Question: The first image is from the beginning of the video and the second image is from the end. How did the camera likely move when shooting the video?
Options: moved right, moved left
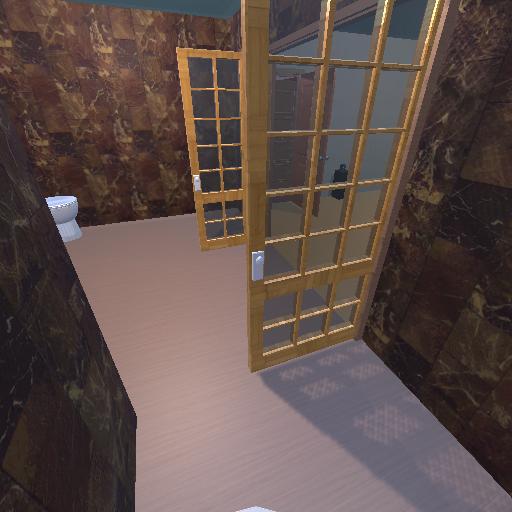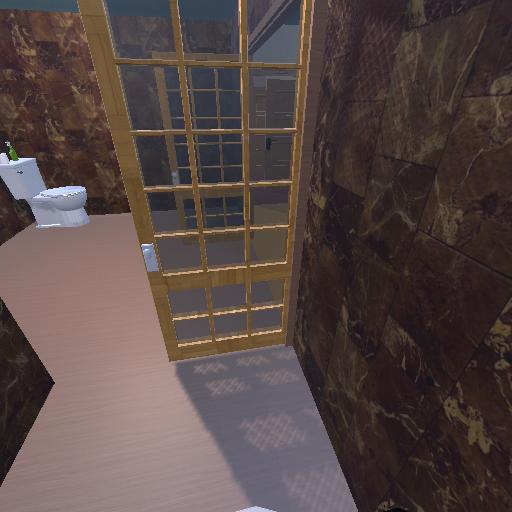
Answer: moved right